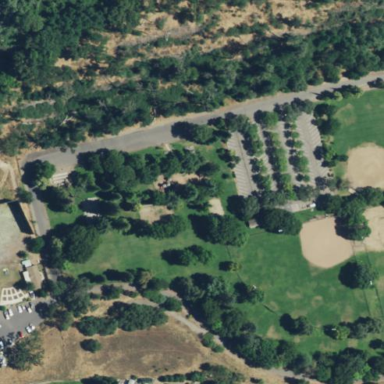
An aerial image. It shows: Lovely park for leisure and relaxation.